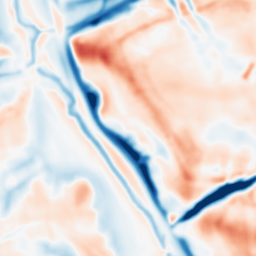
Category: multiscale
Decomposition family: dog_multiscale
Decomposition parameters: sigma_ratio: 1.4
n_scales: 5
base_sigma: 2
Upsampling method: sinc_hamming
Upsampling parameters: scale: 4
kernel_size: 8
Upsampling scale: 4